Question: I have a fairly simple HTML5 website going with some jquery/javascript and CSS. It looks fine in Chrome, FF and IE8, 9 and 10. However, when I switch the browser mode to IE7 it doesn't look right. If I change the document mode to "standards" it looks correct again, still in IE7 mode. Please see the screenshot for clarification. Can someone explain the difference between "Standards" mode and "IE7 Standards" mode? And how can I change the "page default"?

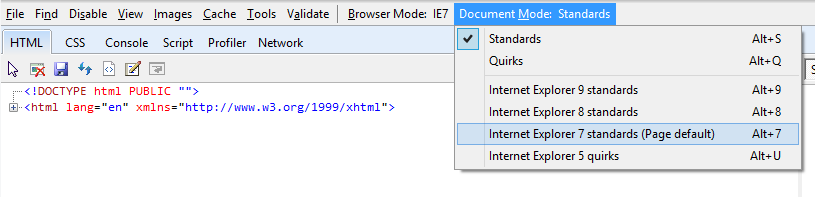
Answer: You need to Add
'<meta http-equiv="X-UA-Compatible" content="IE=edge,chrome=1">'
in your '<head>' tag.
This will force IE to use latest rendering engine even in chrome frame .